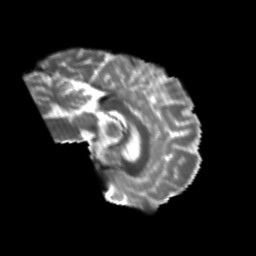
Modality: T2w
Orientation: sagittal
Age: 26
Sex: male
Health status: healthy
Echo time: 0.074 s